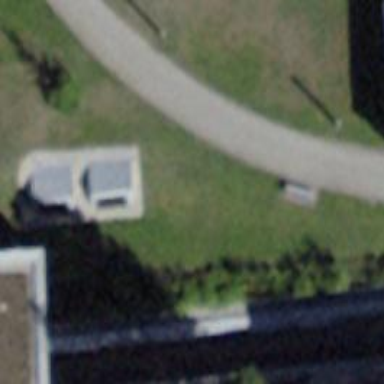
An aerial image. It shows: Charging station.